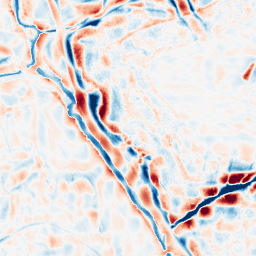
Category: wavelet
Decomposition family: wavelet_biorthogonal
Decomposition parameters: wavelet: bior4.4
level: 4
Upsampling method: bspline
Upsampling parameters: scale: 4
Upsampling scale: 4